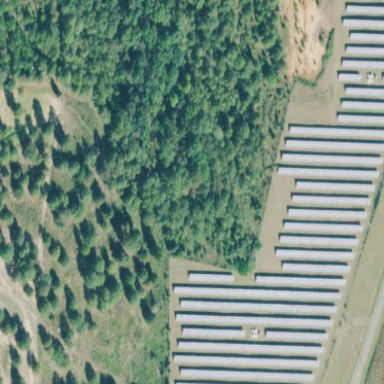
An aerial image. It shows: Solar power plant enclosed by fence. The plant generates electricity using photovoltaic technology.